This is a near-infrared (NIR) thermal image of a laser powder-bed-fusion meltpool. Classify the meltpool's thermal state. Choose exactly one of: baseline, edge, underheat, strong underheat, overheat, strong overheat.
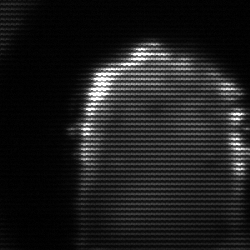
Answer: baseline